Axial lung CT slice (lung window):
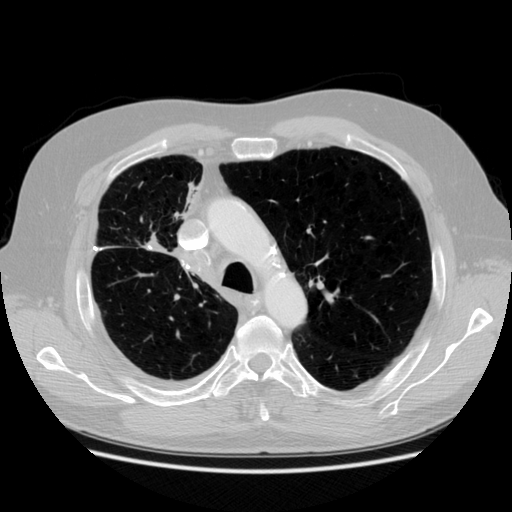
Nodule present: no